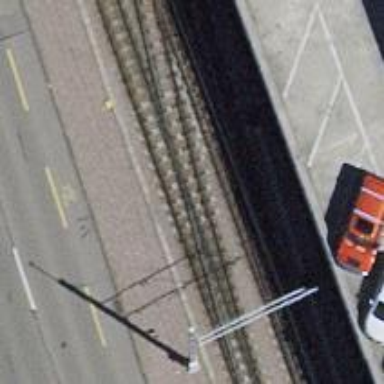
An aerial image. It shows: Railway switch.